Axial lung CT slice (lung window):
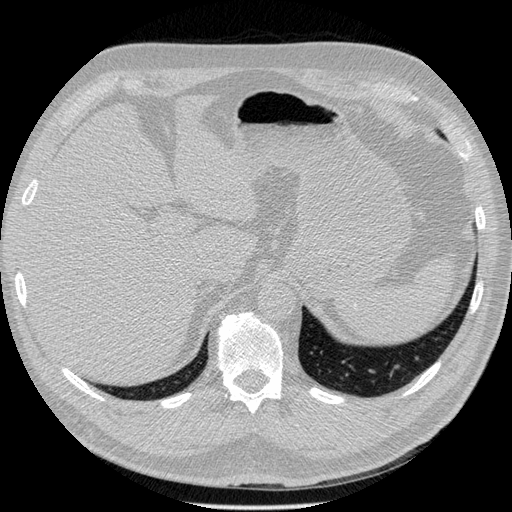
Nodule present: no